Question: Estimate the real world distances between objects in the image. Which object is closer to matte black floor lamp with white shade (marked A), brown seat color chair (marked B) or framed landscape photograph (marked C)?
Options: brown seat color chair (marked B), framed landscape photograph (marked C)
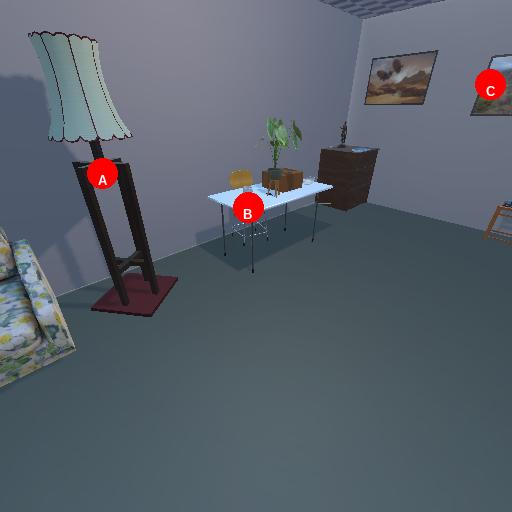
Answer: brown seat color chair (marked B)